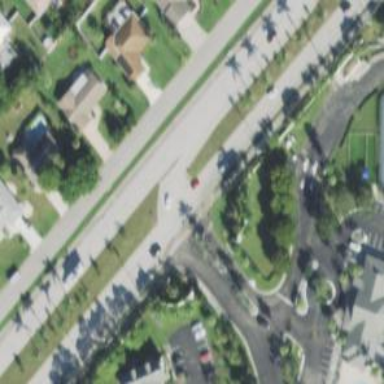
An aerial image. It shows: Secondary link road with asphalt surface.